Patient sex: M
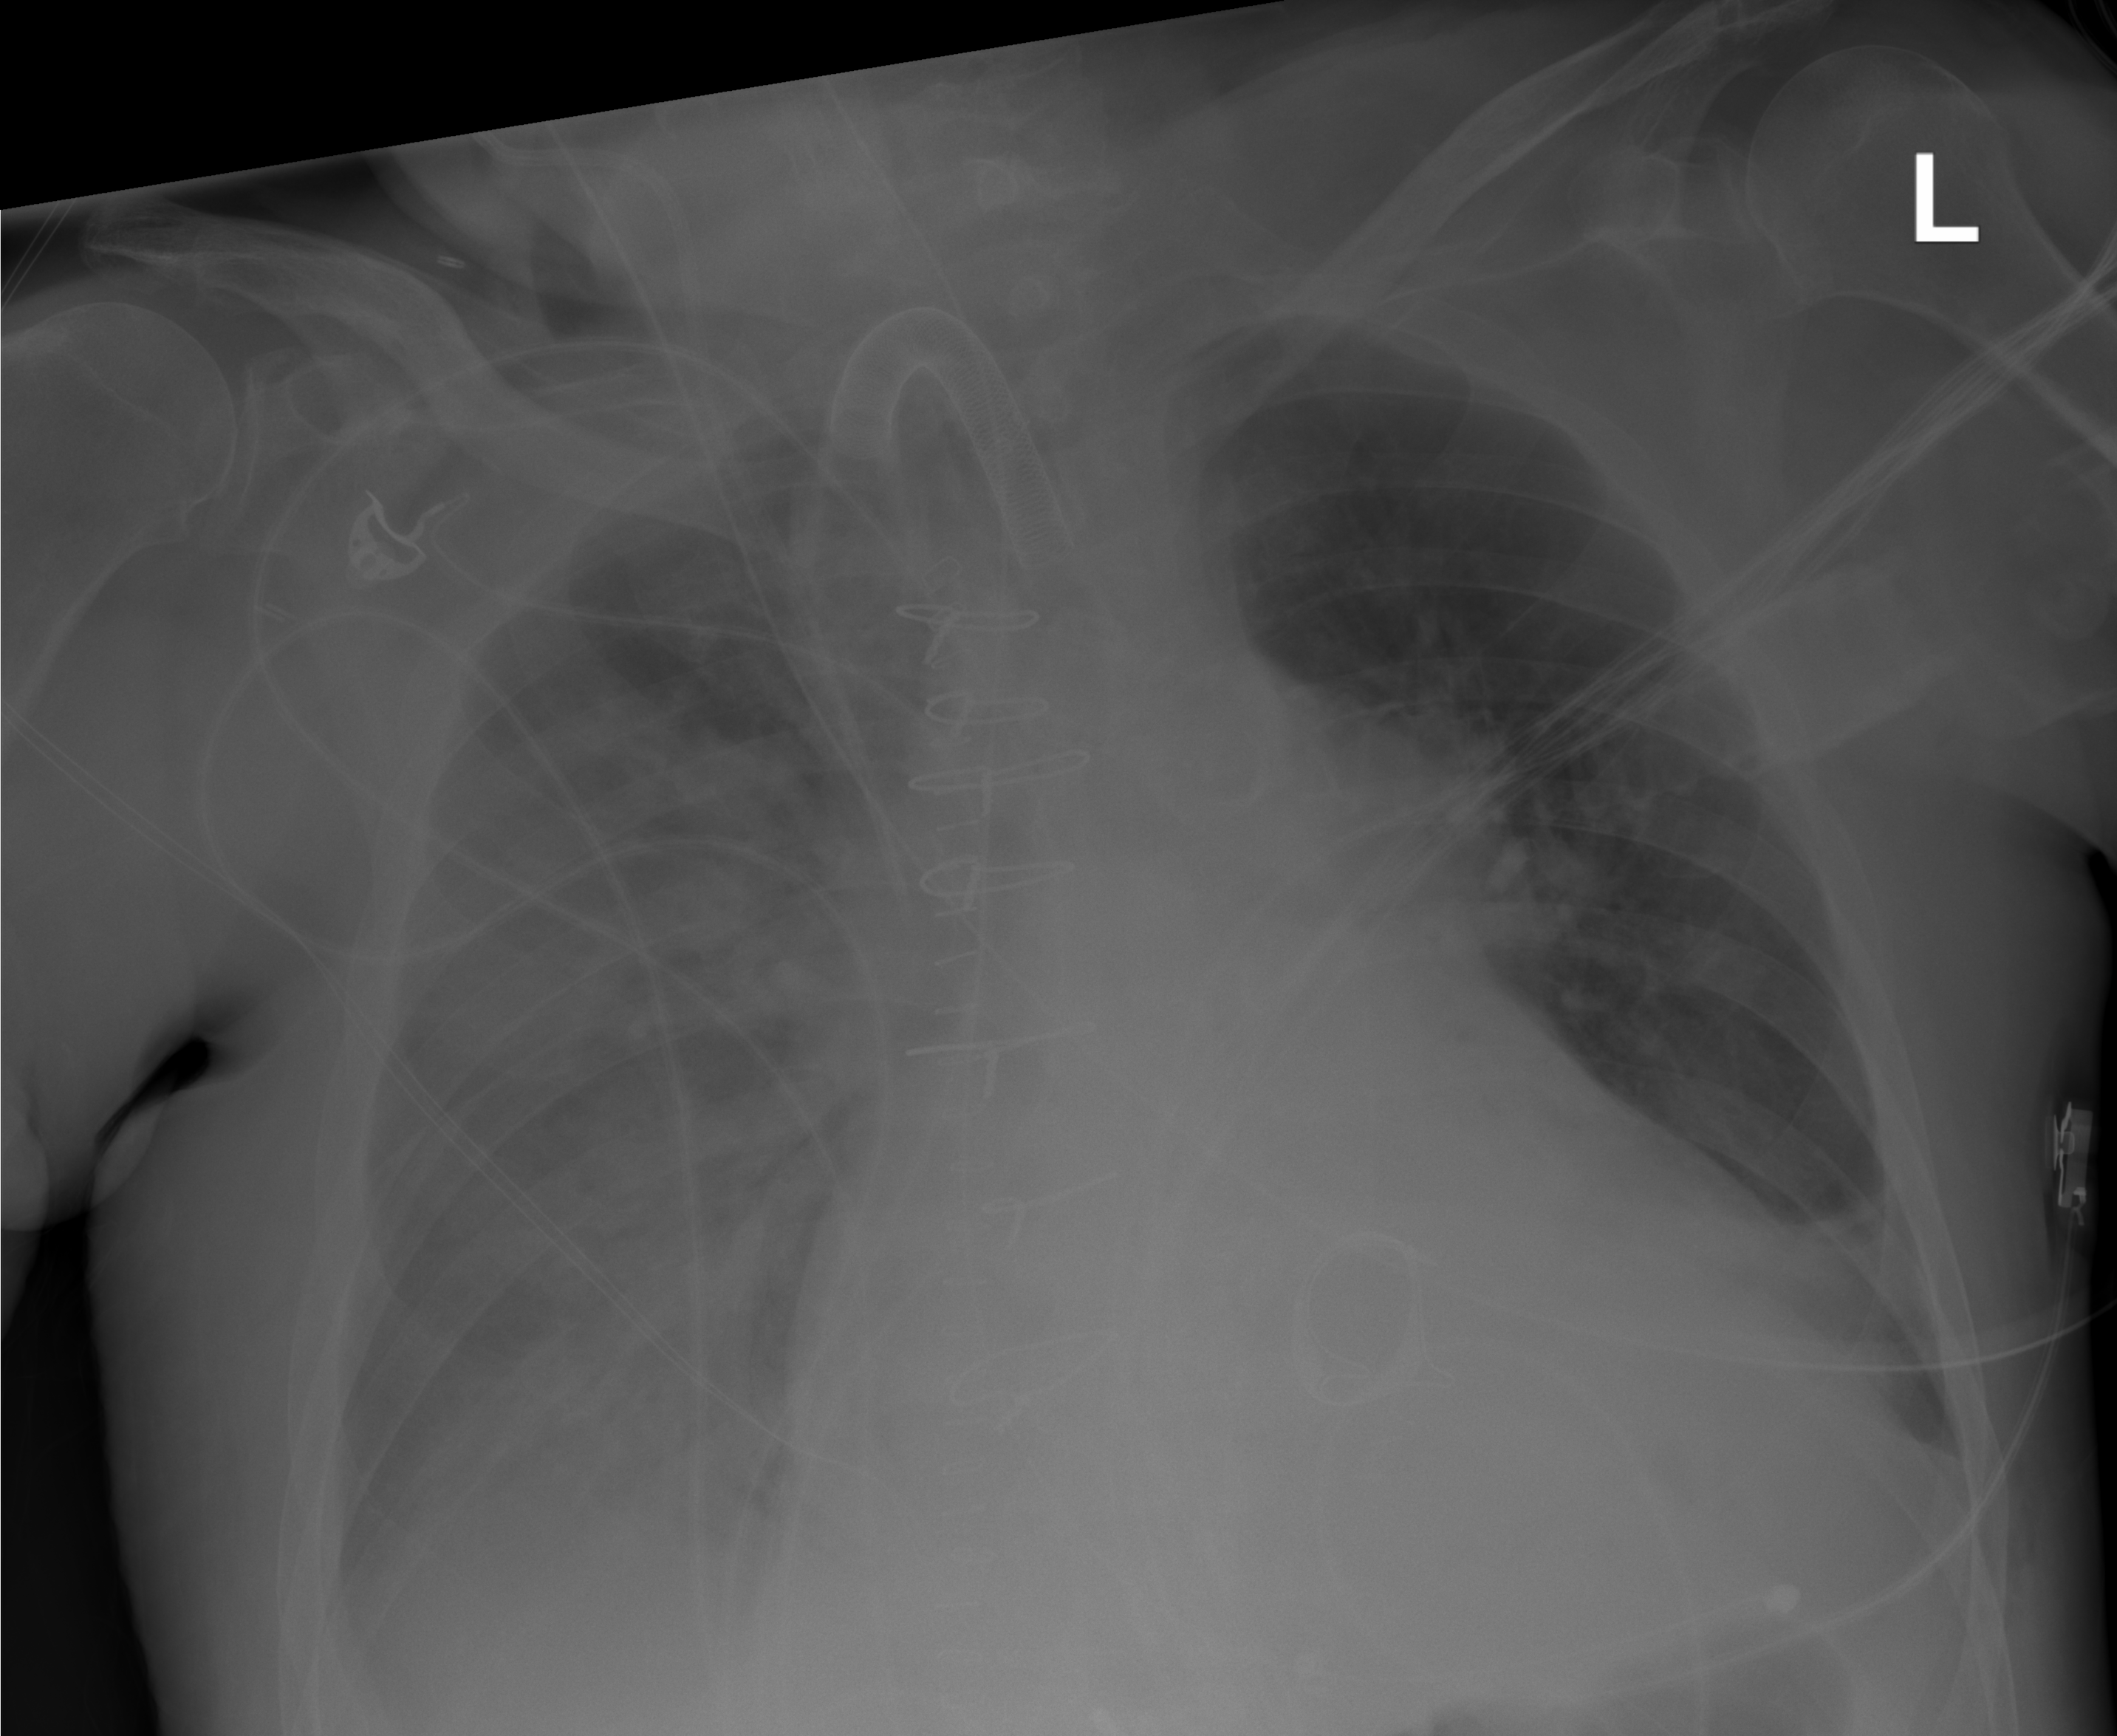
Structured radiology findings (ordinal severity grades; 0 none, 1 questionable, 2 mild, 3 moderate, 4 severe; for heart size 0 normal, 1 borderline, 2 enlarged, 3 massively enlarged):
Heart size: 2
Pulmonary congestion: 0
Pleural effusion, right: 1
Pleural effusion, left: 1
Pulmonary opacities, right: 3
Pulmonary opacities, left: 0
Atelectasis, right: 2
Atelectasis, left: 1